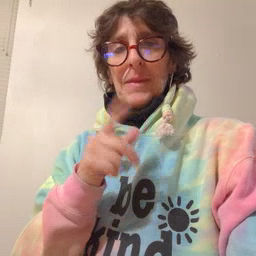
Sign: lips